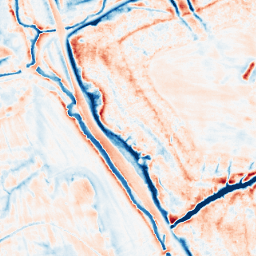
Category: edge_preserving
Decomposition family: anisotropic_diffusion
Decomposition parameters: iterations: 50
kappa: 30
gamma: 0.2
Upsampling method: sinc_blackman
Upsampling parameters: scale: 2
kernel_size: 4
Upsampling scale: 2